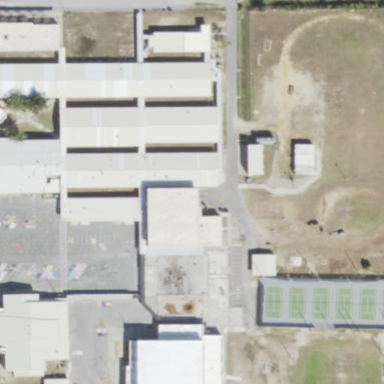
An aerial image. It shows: School.